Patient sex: F
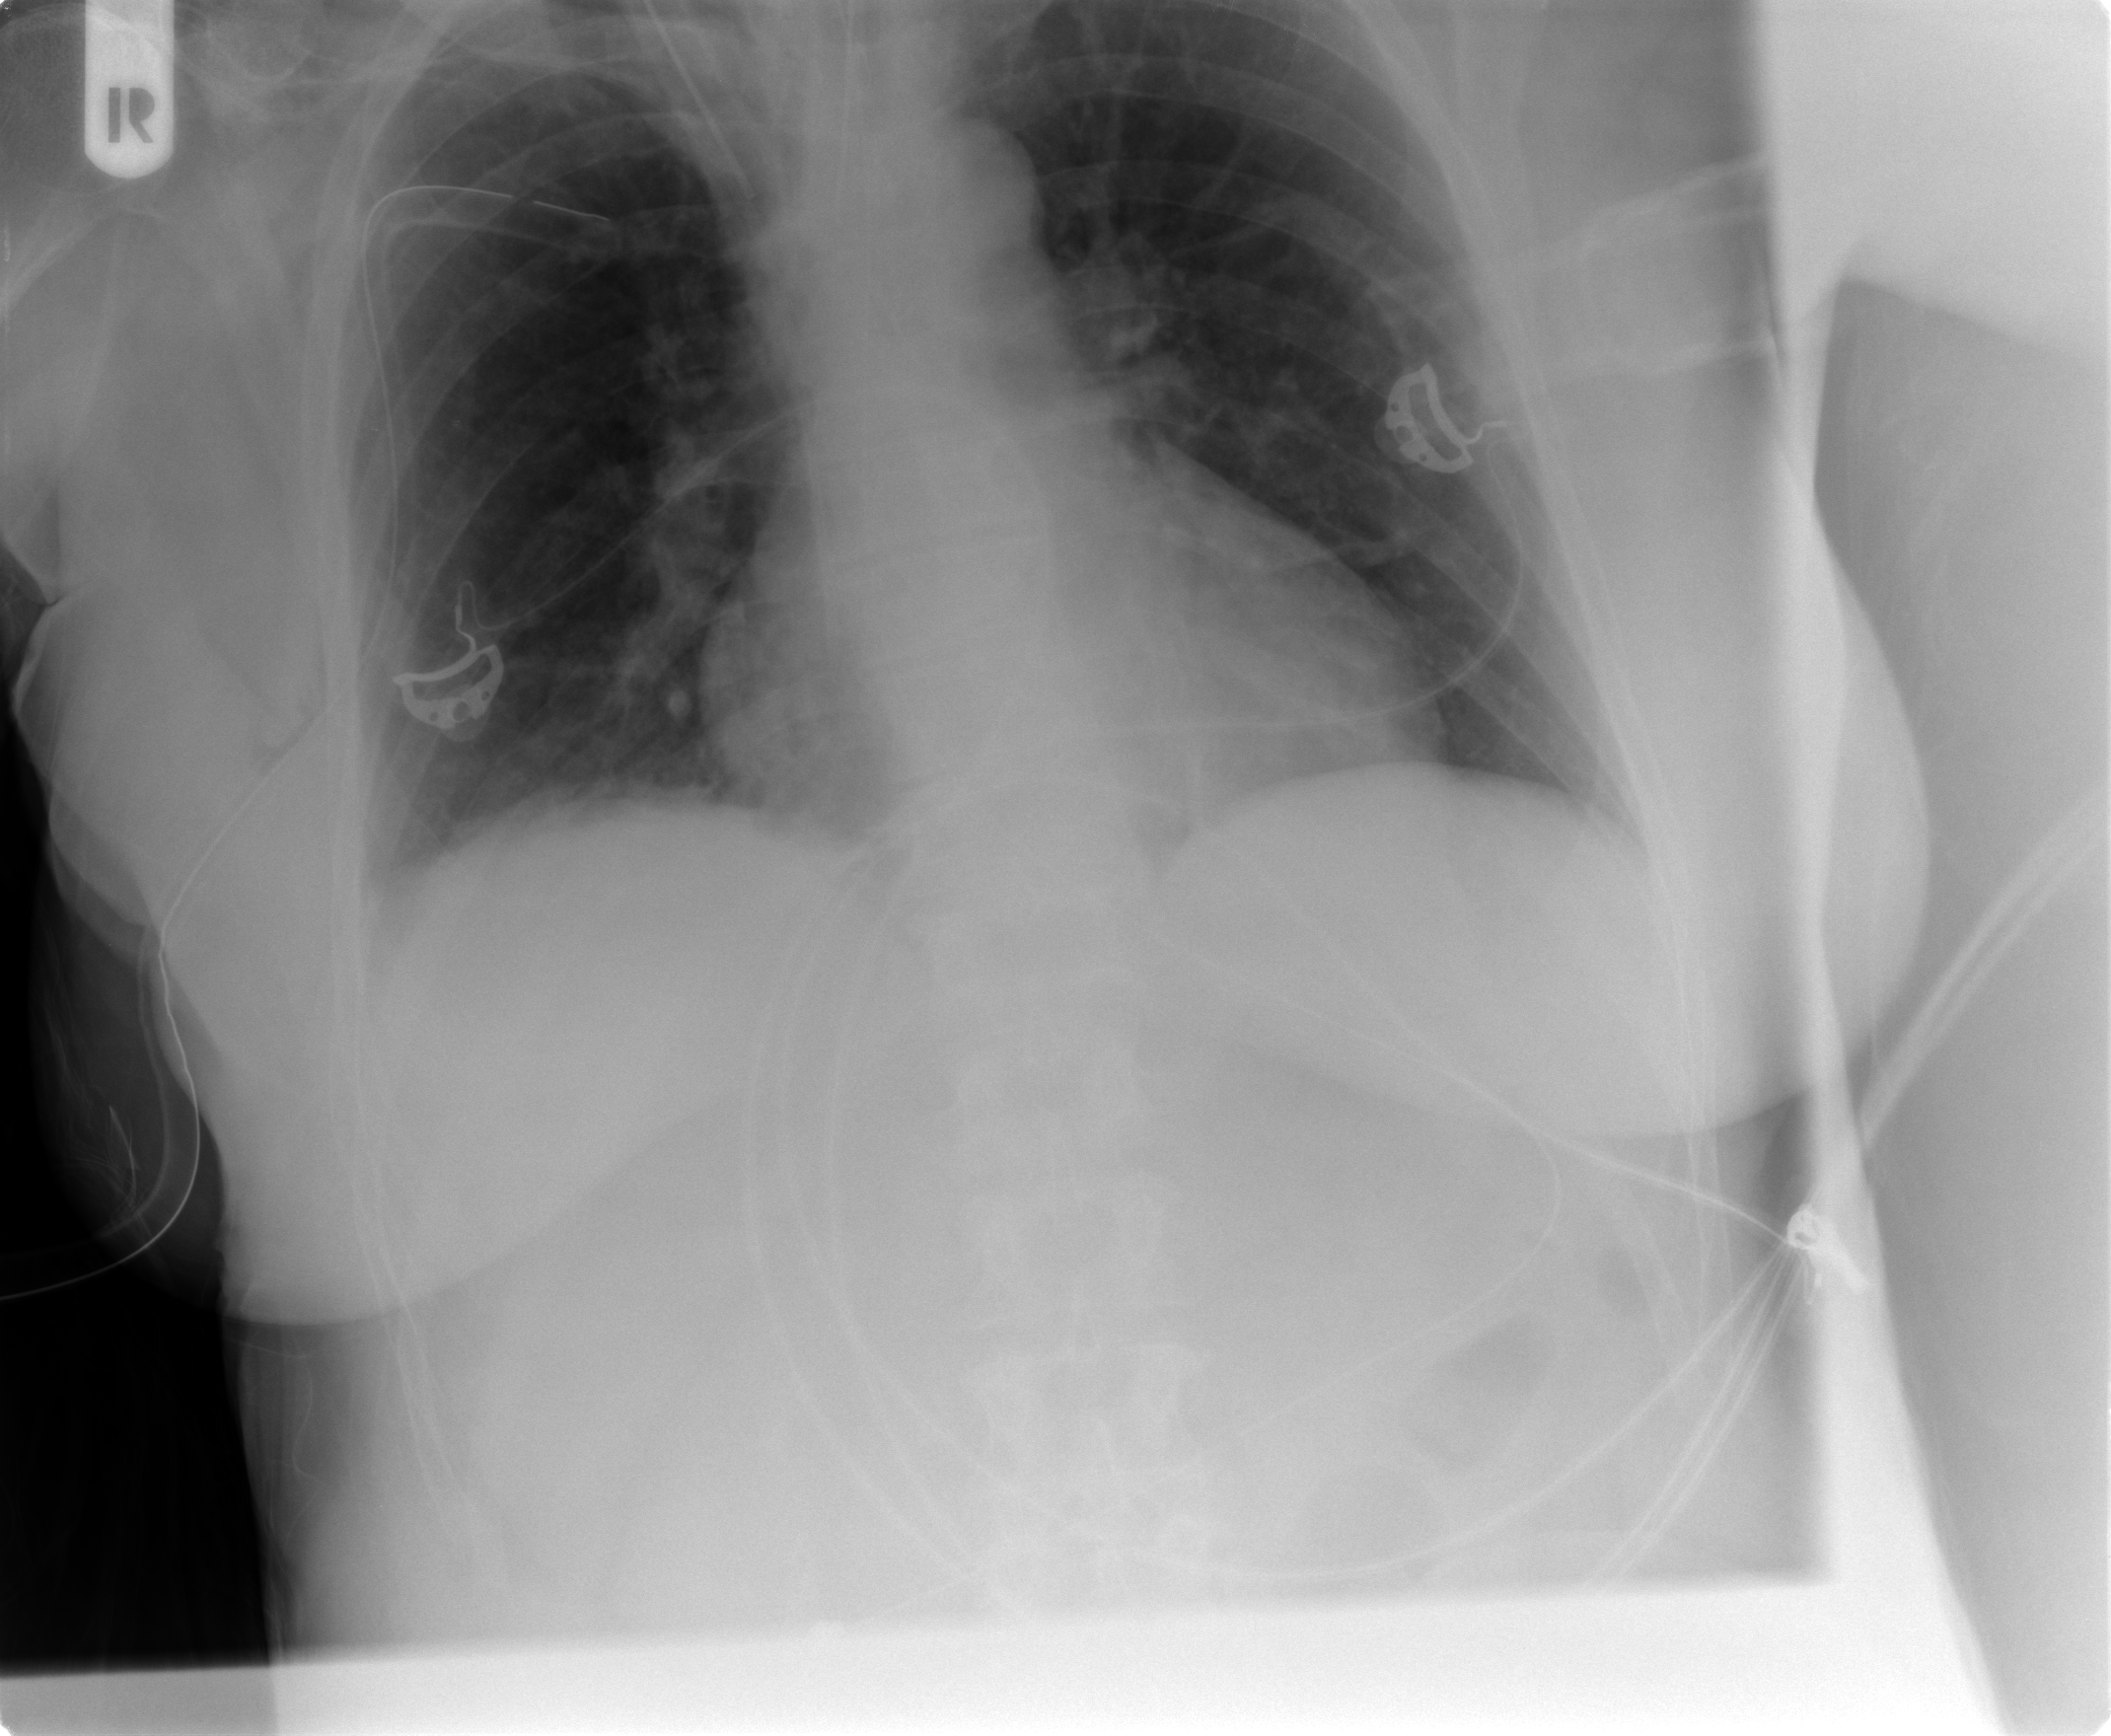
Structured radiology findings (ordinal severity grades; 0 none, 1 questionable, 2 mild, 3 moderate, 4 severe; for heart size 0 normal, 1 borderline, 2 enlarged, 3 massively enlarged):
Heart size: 0
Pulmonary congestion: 0
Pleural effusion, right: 1
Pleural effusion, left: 0
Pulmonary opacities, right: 0
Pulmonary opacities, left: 0
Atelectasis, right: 2
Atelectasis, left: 0